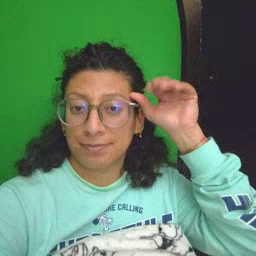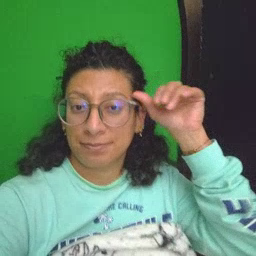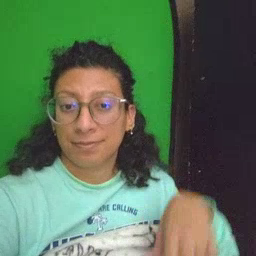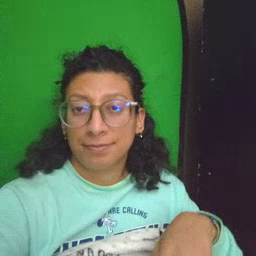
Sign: donkey